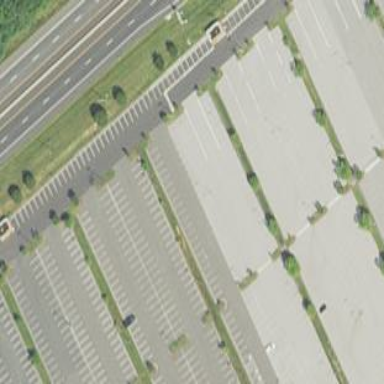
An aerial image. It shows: Parking space is available.